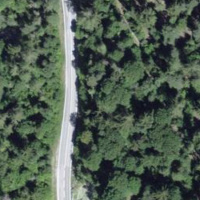
EUNIS habitat code: 43
Species observed at this site:
Tettigonia viridissima